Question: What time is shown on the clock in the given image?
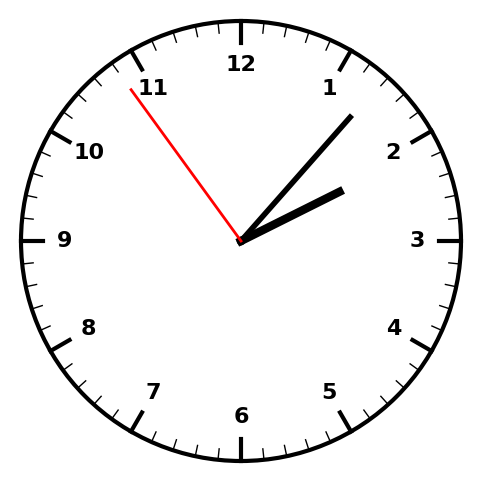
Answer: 02:06:54